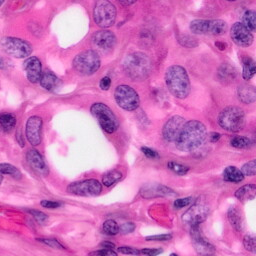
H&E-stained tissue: Pancreatic